Field crop: maize
Growth stage: 2
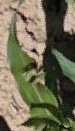
Species: maize